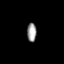
Tissue: lung
Cell type: Epithelial cells
Senescence score: 0.5641
Nuclear area (px): 174
Mean DAPI intensity: 155.483